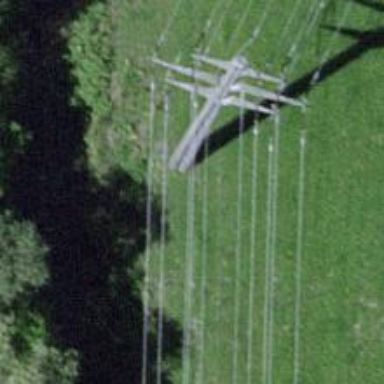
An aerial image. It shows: Concrete power pole.